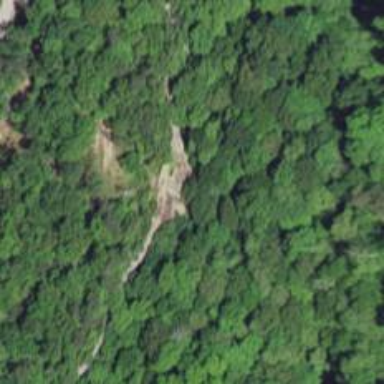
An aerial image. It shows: Crag climbing spot located at natural cliff.